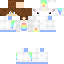
A female human skin with pale skin, wearing brown long hair dressed in a blue tshirt and blue pants, featuring a closed mouth.